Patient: sex F, age 41
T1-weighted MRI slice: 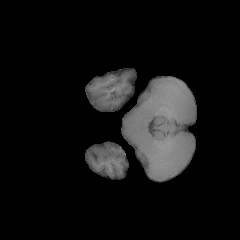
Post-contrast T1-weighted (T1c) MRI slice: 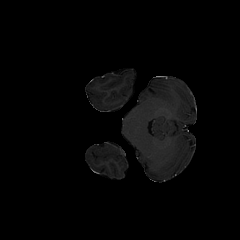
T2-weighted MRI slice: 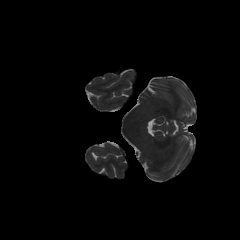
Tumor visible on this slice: no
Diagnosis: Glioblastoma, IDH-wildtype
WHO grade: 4